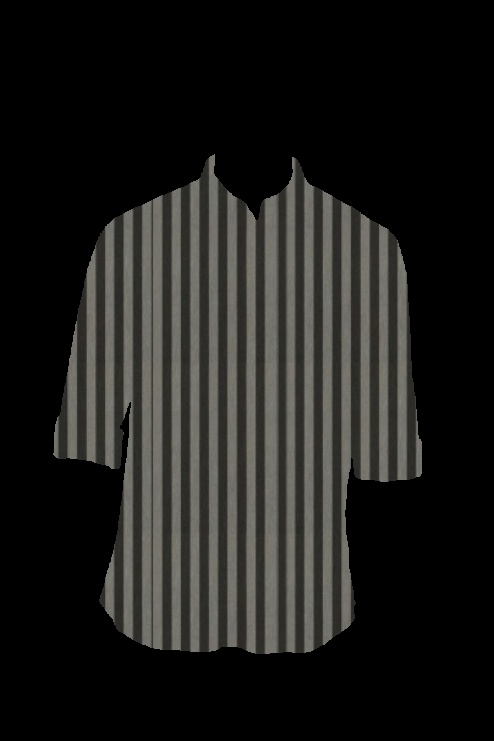
black white stripe tee